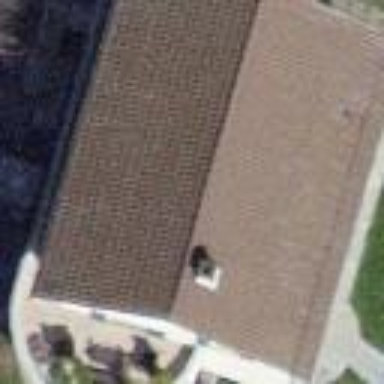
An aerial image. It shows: Building with tiled roof.